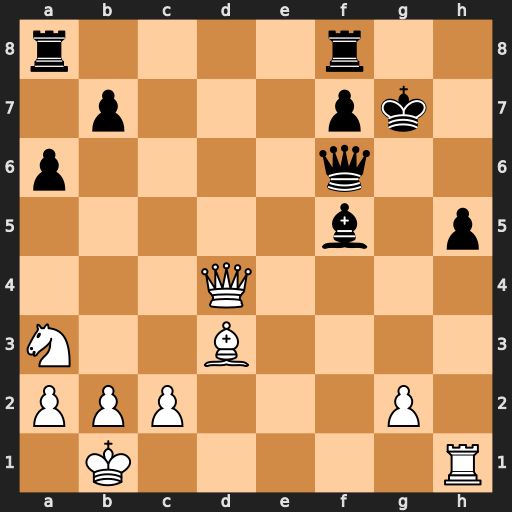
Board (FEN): r4r2/1p3pk1/p4q2/5b1p/3Q4/N2B4/PPP3P1/1K5R
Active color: w
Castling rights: -
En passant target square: -
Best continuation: Qxf6+ Kxf6 Rf1